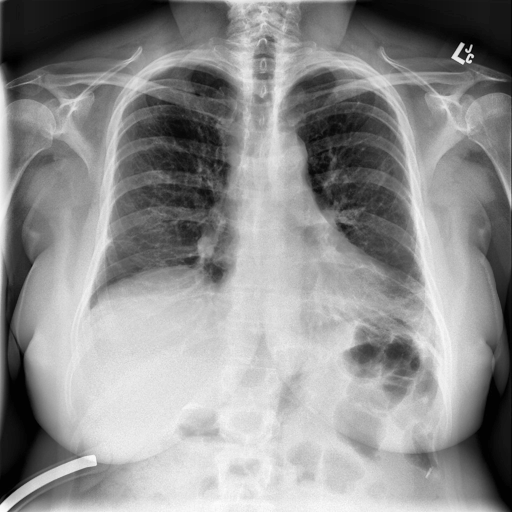
Finding: NORMAL